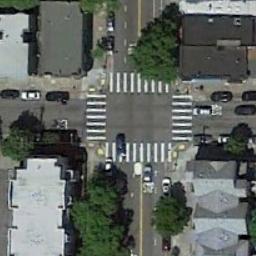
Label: intersection